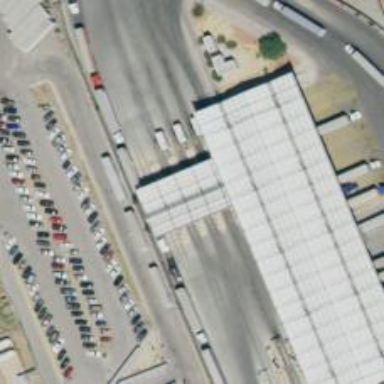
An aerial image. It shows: Border control barrier.